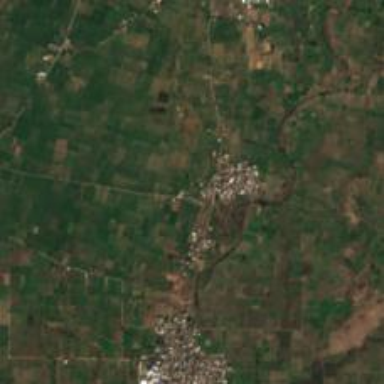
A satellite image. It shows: Village area.